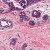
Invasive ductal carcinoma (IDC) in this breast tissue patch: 0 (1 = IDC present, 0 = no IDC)